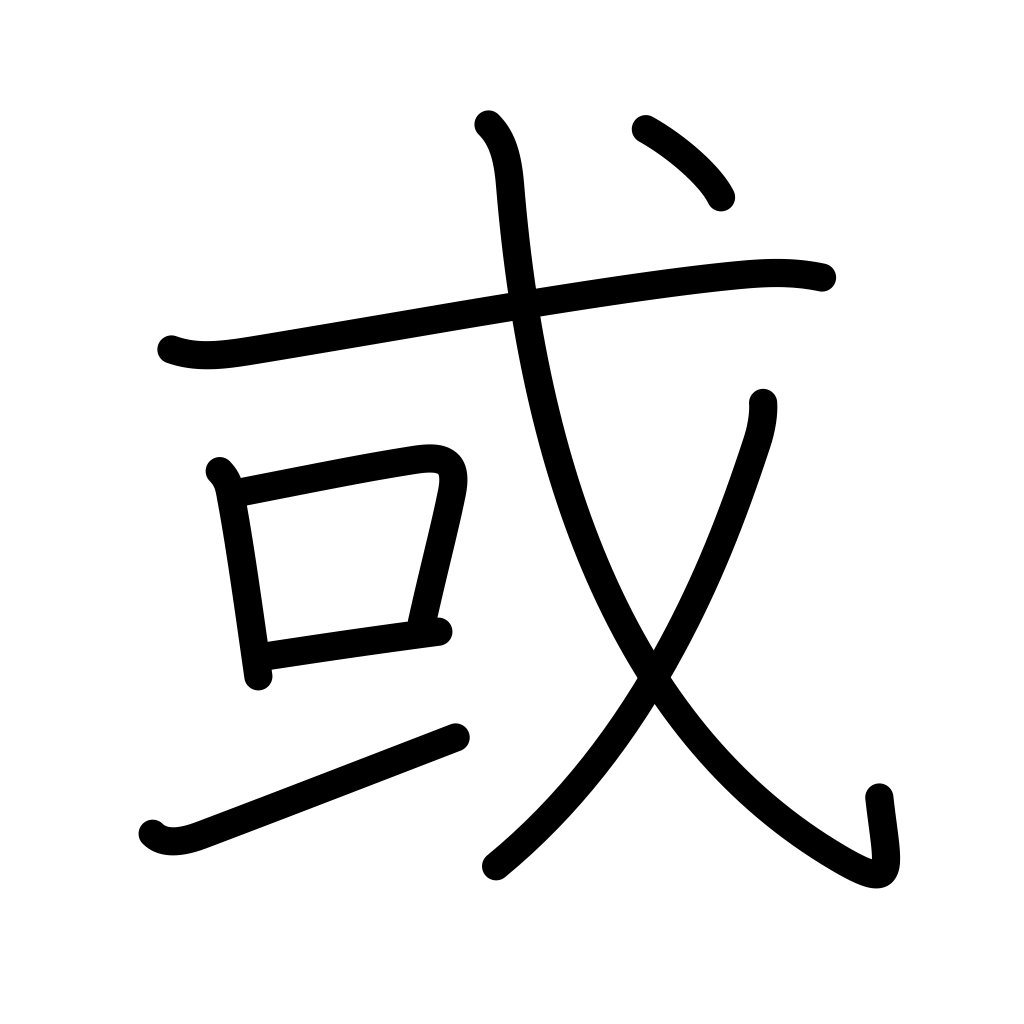
Meaning: some, one, or, possibly, a certain